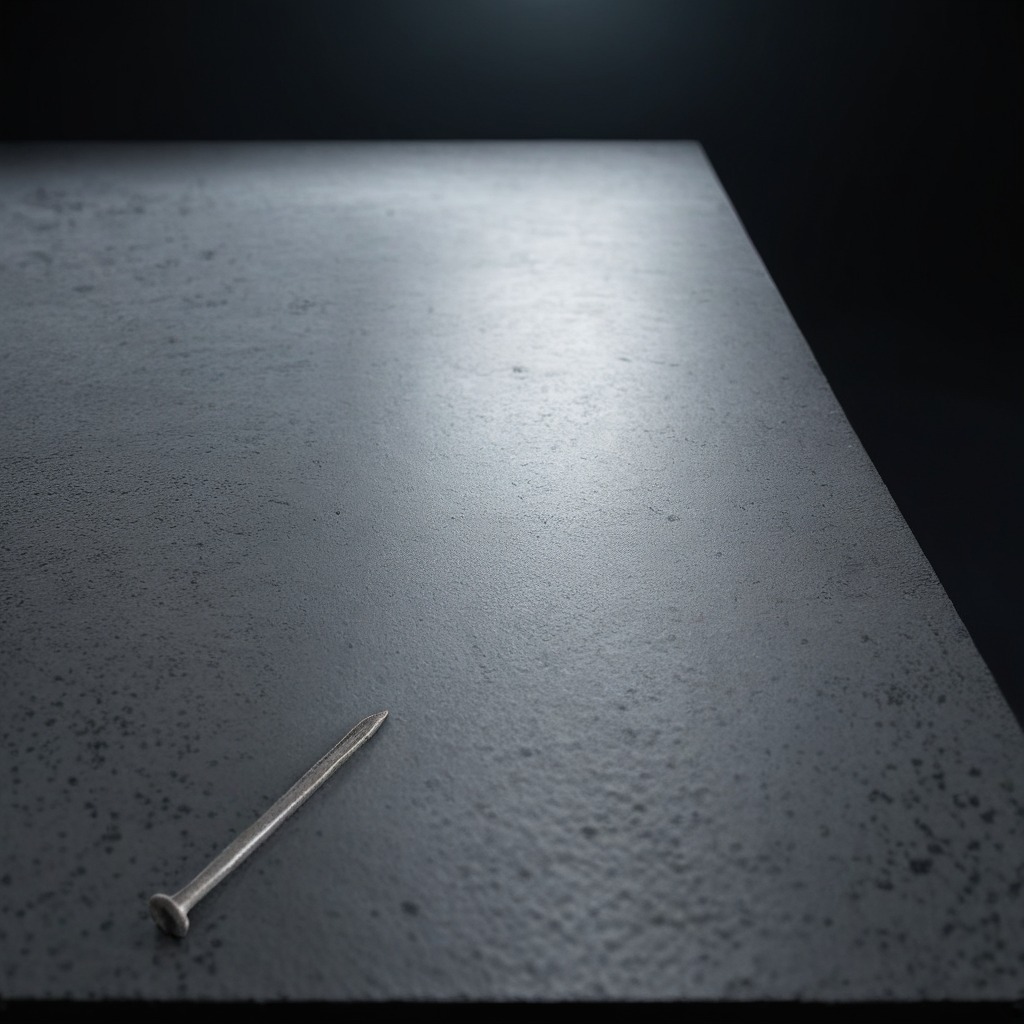
A clean granite table is inside a workshop at night with soft shadows and an iron nail lying on it.